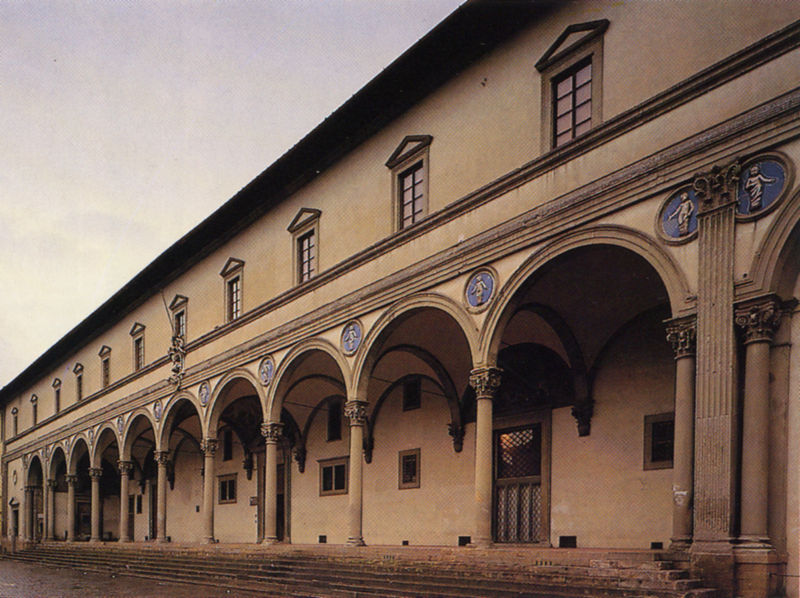
Titel: Ospedale degli Innocenti (Abschnitt der Fassade), Findelhaus
Künstler: Filippo Brunelleschi
Standort: Firenze
Institution: Ospedale degli Innocenti
Schlagwörter: blau, himmel, weiß, wolken, gelb, ocker, braun, bunt, fenster, glas, grau, holz, licht, straße, säule, säulen, tür, dach, gebäude, haus, schloss, beige, alt, architektur, barock, sockel, stein, gilde, gitter, boden, gotik, renaissance, schön, kinder, tondo, kanneliert, keramik, skulptur, relief, farbig, bogen, fassade, italien, man, türen, giebel, mauer, hof, platz, pilaster, figuren, rundbogen, treppe, treppen, reflexe, schmal, stufen, dünn, tor, foto, fotografie, photographie, bögen, eingang, gang, loggia, gewölbe, antike, medaillon, tuchhändler, kloster, palast, palazzo, scheiben, schlicht, zwickel, arkaden, kapitelle, photo, fries, dreiecksgiebel, römer, wappen, sims, kreuzrippen, gesims, okuli, farbfoto, gotisch, rippengewölbe, profan, mittelalter, romanik, florenz, männchen, geschosse, korinthisch, reliefs, laubengang, dreiecke, stockwerke, putti, aufnahme, bau, laube, römisch, sonnen, waisenhaus, säulengang, kreuzgang, lisenen, kollonaden, hofgarten, brunelleschi, medici, traufe, findelhaus, bogengang, rundgang, fenstergiebel, kanelluren, säulenstellung, tondi, medaillons, stuttgart, bittgang, kreuzweg, emaille, lünetten, sozial, innocenti, kapiltelle, ospedale, ospedale degli innocenti, regelmäßige wiederholung, sonnenreflex, traumhaft, kinderheim, plaketten, bittweg, sozialeinrichtung